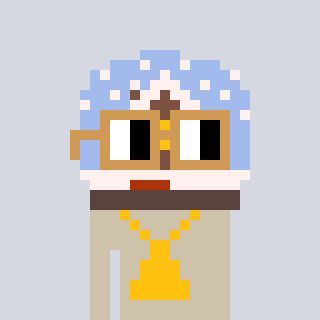
a pixel art character with square brown glasses, a snow globe-shaped head and a bege-colored body on a cool background